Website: home-depot
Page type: delivery-shipping
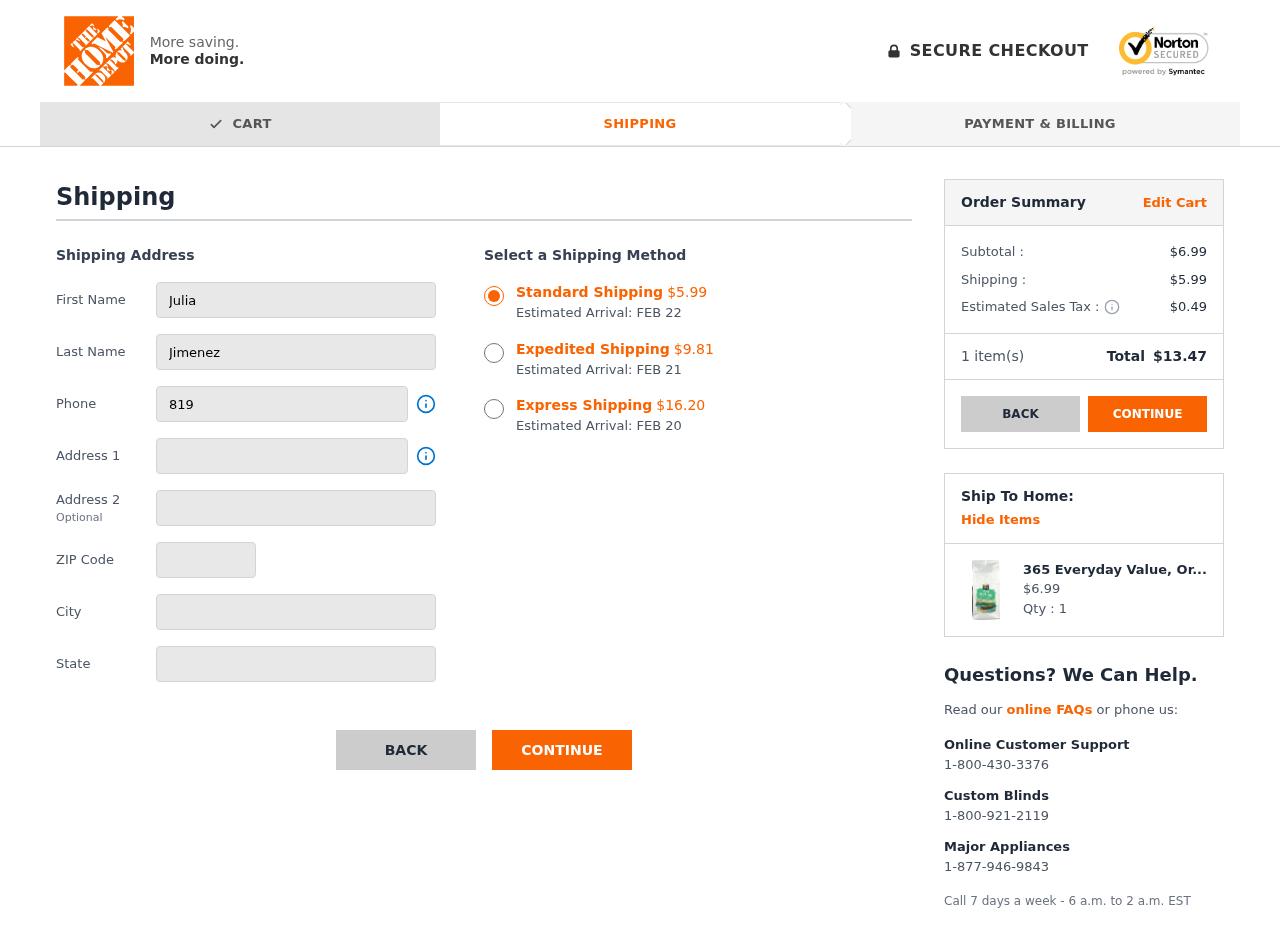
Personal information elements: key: PII_CITY
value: North Adam
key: PII_FIRSTNAME
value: Julia
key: PII_LASTNAME
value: Jimenez
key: PII_PHONE
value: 8196193217
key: PII_POSTCODE
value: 35921
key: PII_STATE
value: Oklahoma
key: PII_STREET
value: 515 Clark Flats Apt. 503
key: PII_STREET2
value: Apt. 559
Product elements: key: PRODUCT1_NAME
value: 365 Everyday Value, Organic Pacific Rim Coffee, 10 oz
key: PRODUCT1_PRICE
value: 6.99
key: PRODUCT1_QUANTITY
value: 1
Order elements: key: ORDER_SHIPPING_COST_STANDARD
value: $5.99
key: ORDER_DELIVERY_DATE
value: FEB 22
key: ORDER_SHIPPING_COST_EXPEDITED
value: $9.81
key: ORDER_DELIVERY_DATE_EXPEDITED
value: FEB 21
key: ORDER_SHIPPING_COST_EXPRESS
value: $16.20
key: ORDER_DELIVERY_DATE_EXPRESS
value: FEB 20
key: ORDER_SUBTOTAL
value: $6.99
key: ORDER_SHIPPING_COST
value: $5.99
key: ORDER_TAX
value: $0.49
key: ORDER_NUM_ITEMS
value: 1
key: ORDER_TOTAL
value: $13.47